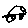
Label: car